Field crop: maize
Growth stage: 2
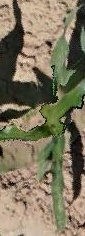
Species: maize